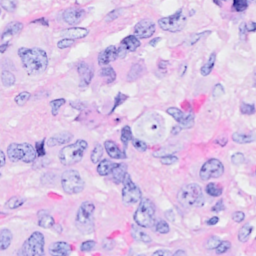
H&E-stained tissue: Breast